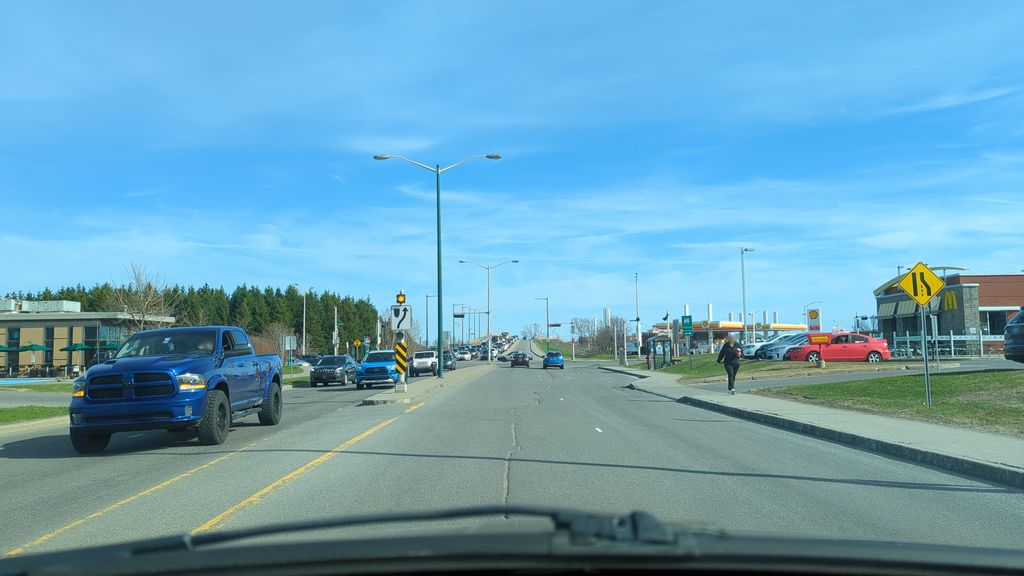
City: quebec_city